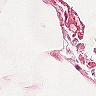
Metastatic tissue present: no